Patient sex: M
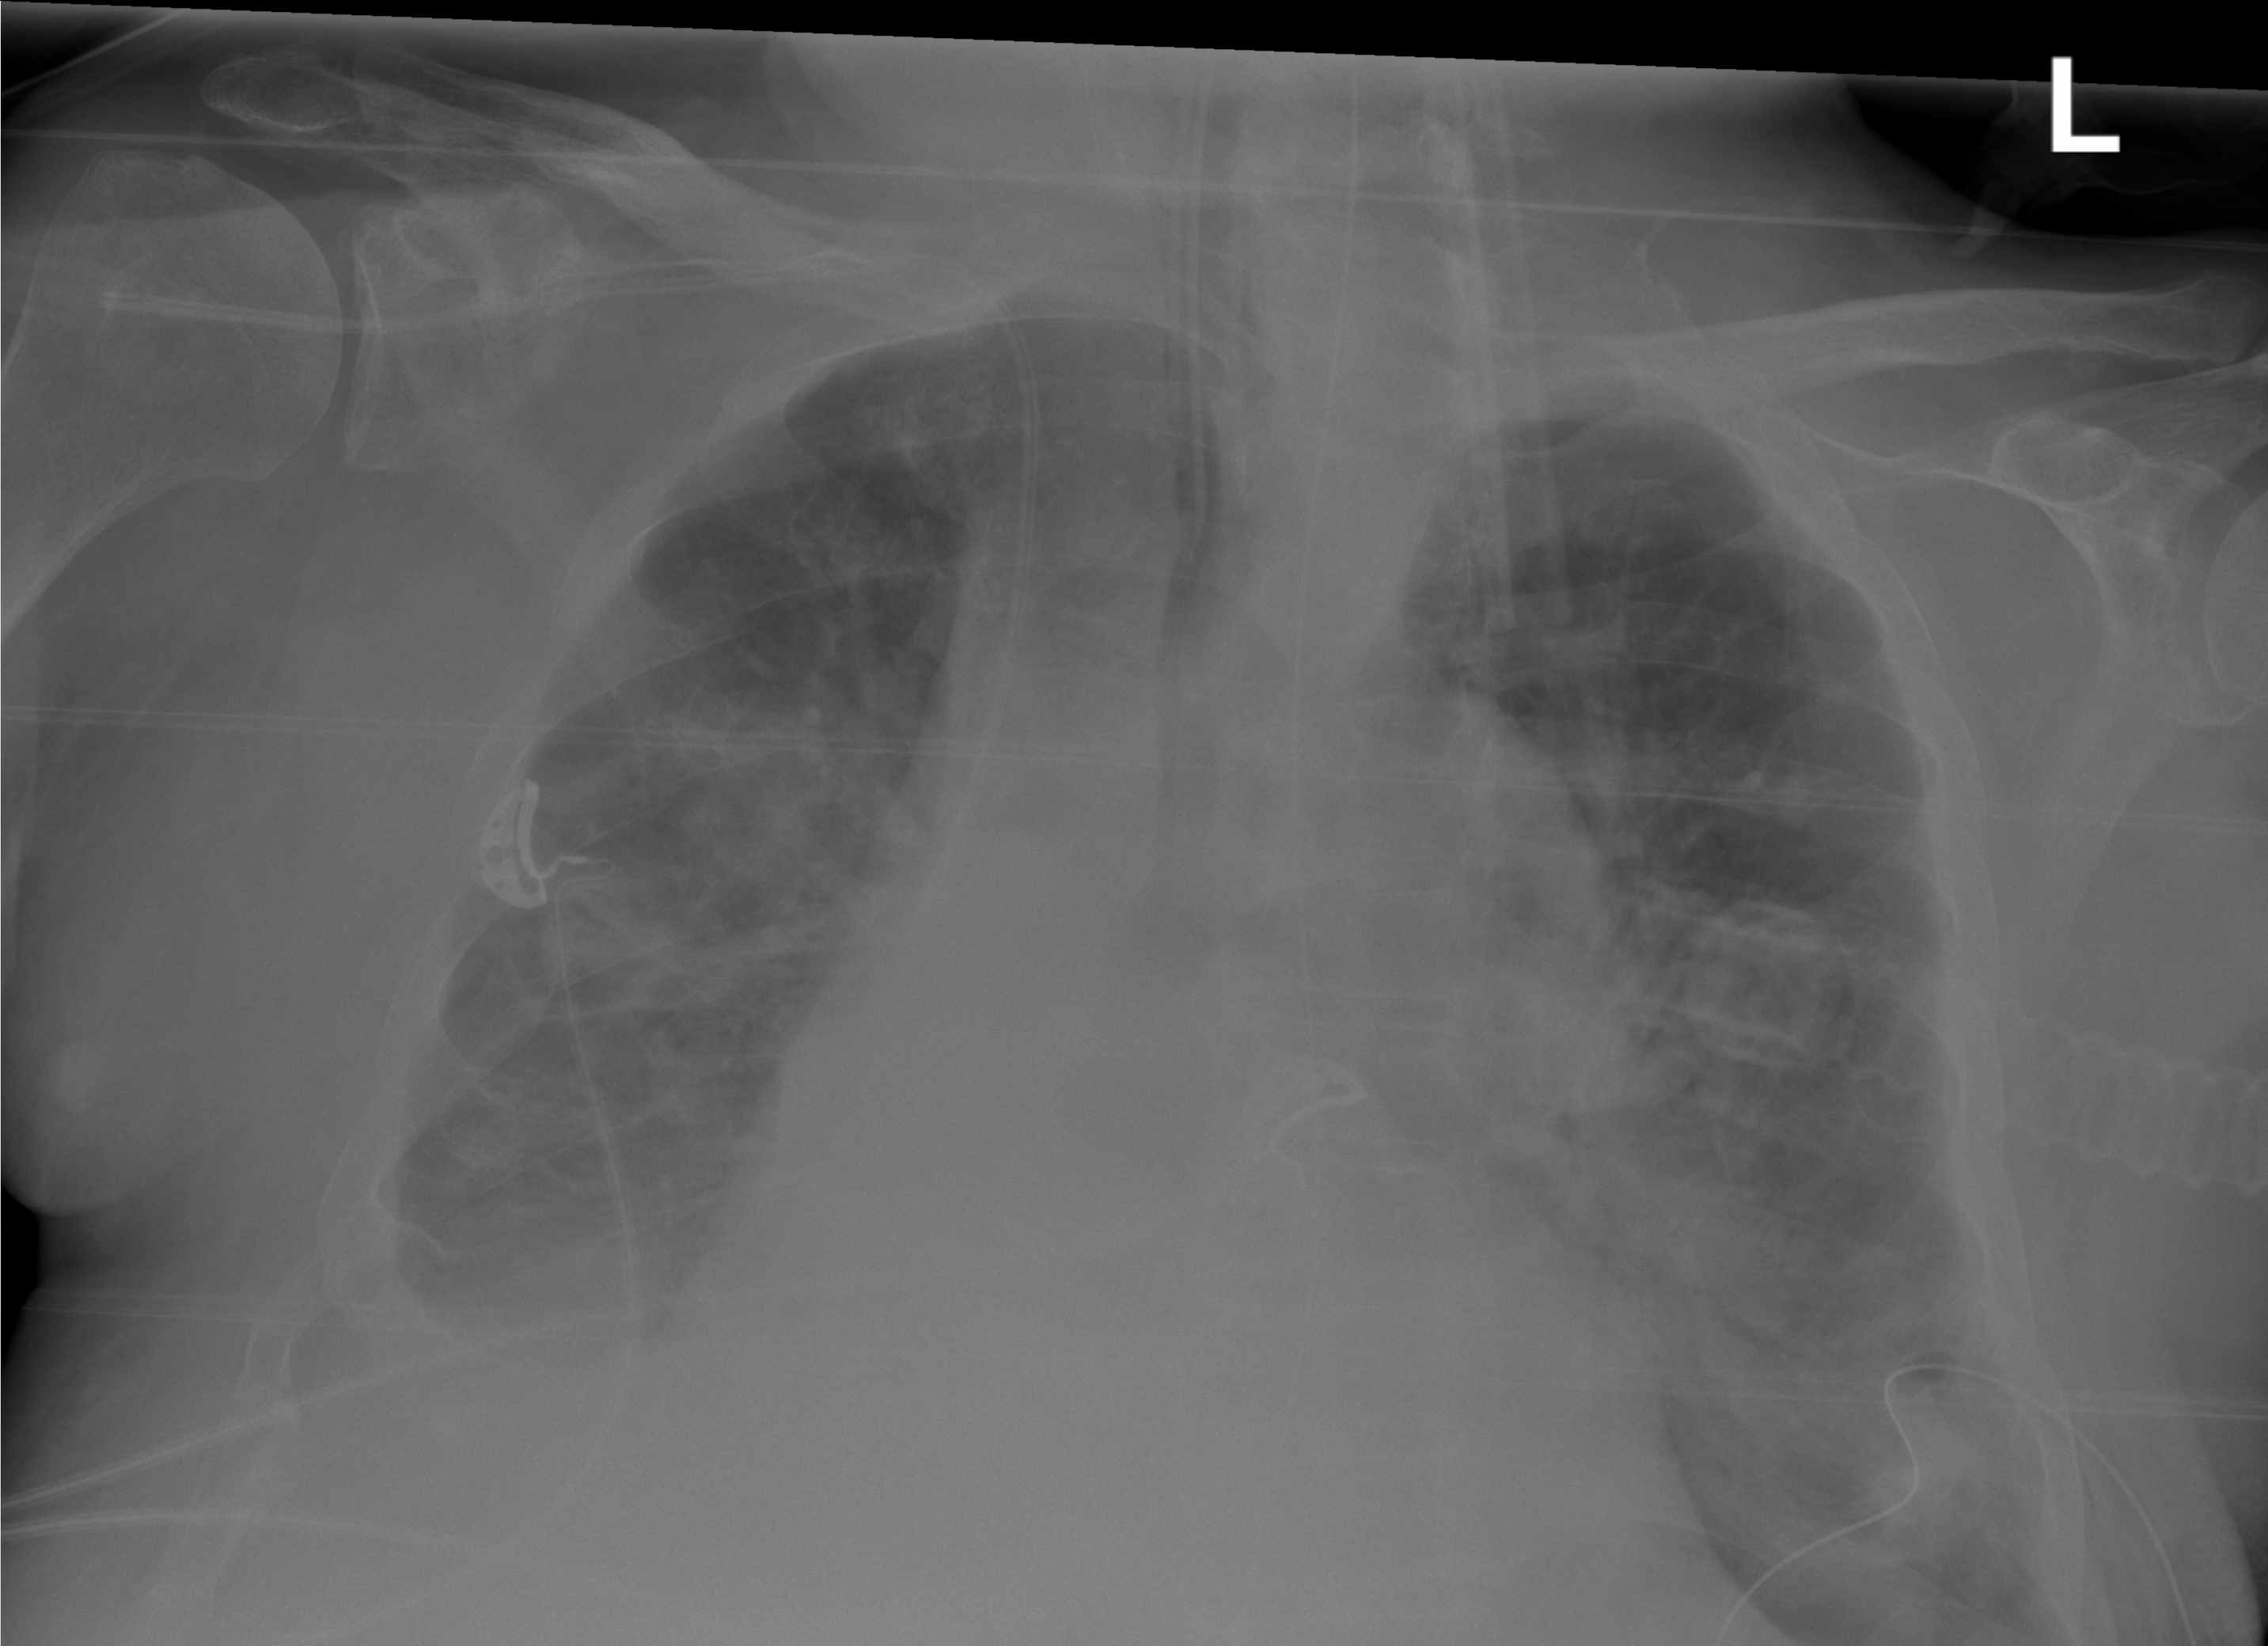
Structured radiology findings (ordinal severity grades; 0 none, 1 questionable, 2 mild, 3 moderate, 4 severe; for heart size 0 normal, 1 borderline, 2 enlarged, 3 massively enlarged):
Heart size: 1
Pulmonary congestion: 0
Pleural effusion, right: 2
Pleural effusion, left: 2
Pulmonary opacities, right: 2
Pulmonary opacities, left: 2
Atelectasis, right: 2
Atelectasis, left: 2